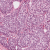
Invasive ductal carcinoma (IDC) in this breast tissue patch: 0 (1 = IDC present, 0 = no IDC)